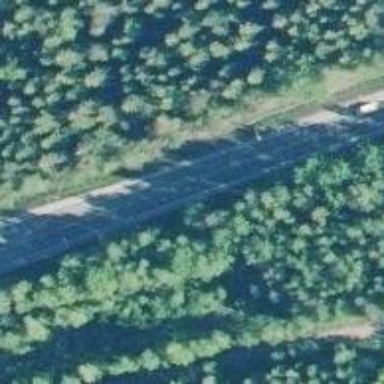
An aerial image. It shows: Asphalt road designated as trunk highway.